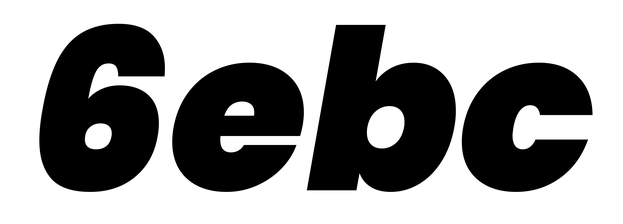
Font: Poppins-BlackItalic